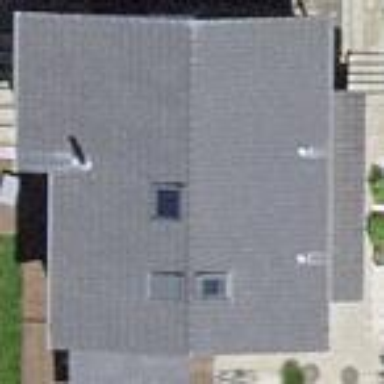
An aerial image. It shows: Simple house.